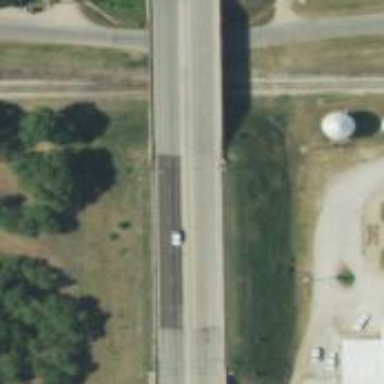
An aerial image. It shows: Primary highway expressway that includes bridge.